Field crop: maize
Growth stage: 2
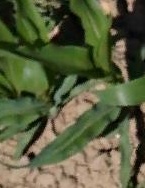
Species: maize